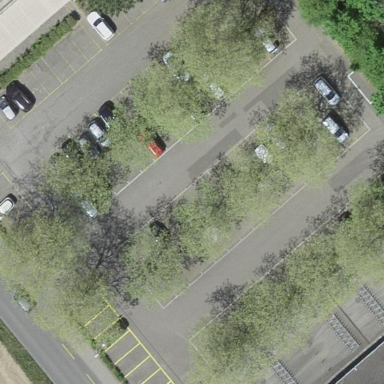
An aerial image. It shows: Parking area with surface.